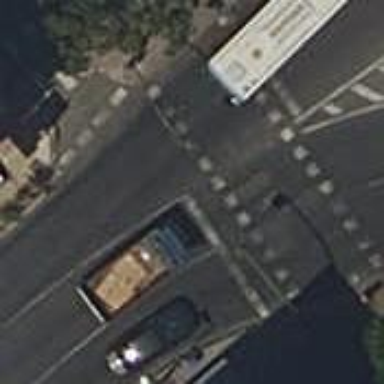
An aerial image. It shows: Road with traffic signals.